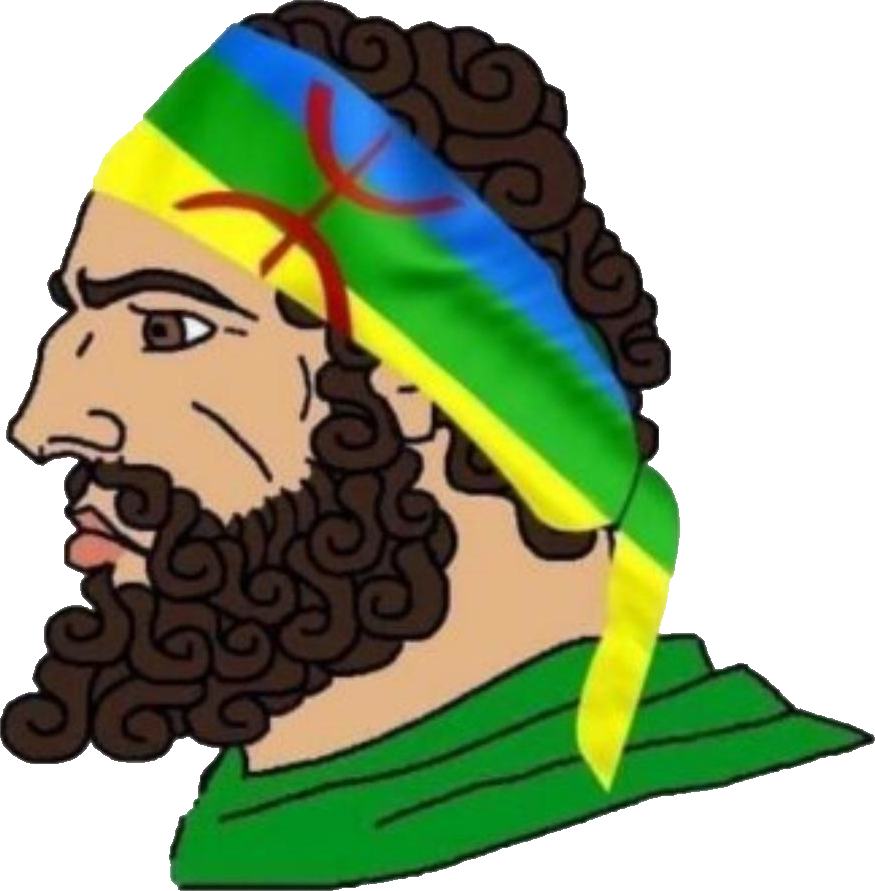
Label: 4_Yes_Chad